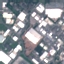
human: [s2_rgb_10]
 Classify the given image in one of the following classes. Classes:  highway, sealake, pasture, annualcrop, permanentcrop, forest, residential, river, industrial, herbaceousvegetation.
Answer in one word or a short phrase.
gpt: Industrial